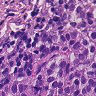
Metastatic tissue present: yes